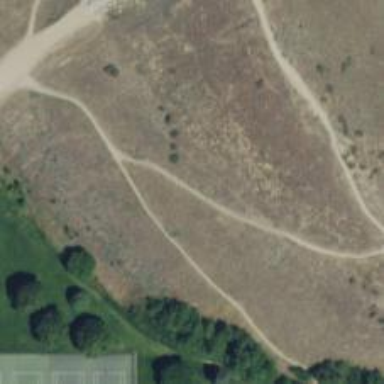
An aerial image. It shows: Path with excellent visibility for trail.